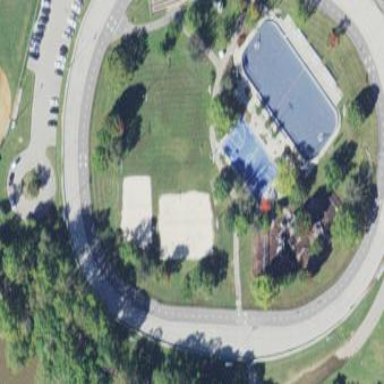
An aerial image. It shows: Cycling track within leisure land area.